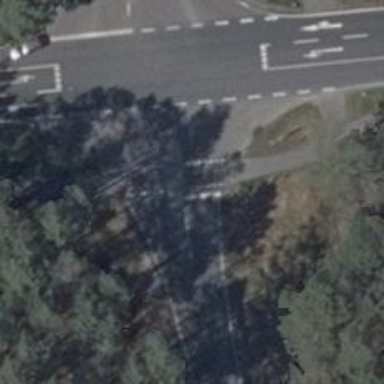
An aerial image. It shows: Stop road.